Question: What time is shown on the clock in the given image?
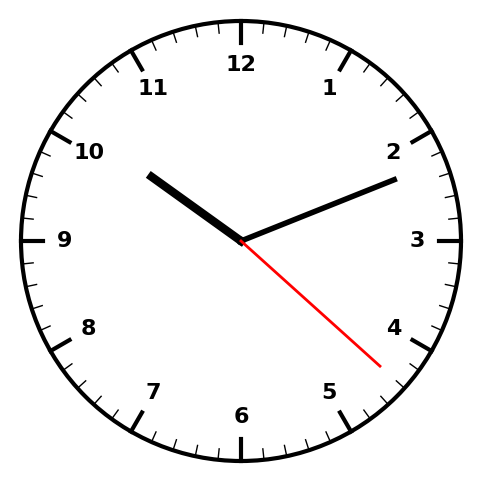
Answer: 10:11:22